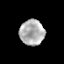
Tissue: prostate
Cell type: Epithelial cells
Senescence score: 0.3045
Nuclear area (px): 604
Mean DAPI intensity: 179.758